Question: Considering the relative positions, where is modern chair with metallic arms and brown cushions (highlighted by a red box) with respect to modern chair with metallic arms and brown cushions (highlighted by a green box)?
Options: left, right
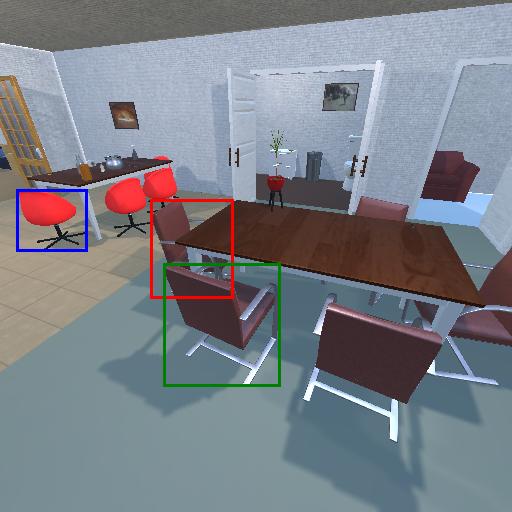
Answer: left